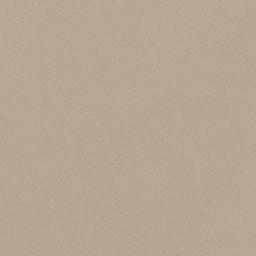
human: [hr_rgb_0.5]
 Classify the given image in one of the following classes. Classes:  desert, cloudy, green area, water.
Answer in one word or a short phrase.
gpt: desert